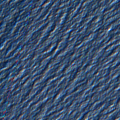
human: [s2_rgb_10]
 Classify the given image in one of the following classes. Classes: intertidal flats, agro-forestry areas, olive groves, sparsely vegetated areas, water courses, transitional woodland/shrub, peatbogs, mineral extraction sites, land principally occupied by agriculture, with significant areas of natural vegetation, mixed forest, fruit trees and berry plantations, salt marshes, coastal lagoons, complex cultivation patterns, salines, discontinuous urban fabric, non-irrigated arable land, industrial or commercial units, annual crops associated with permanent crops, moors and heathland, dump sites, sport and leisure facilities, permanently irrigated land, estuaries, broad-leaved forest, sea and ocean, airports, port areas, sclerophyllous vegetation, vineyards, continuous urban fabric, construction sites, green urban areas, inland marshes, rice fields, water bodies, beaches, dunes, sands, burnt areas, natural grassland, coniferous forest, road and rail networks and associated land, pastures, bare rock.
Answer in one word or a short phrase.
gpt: sea and ocean